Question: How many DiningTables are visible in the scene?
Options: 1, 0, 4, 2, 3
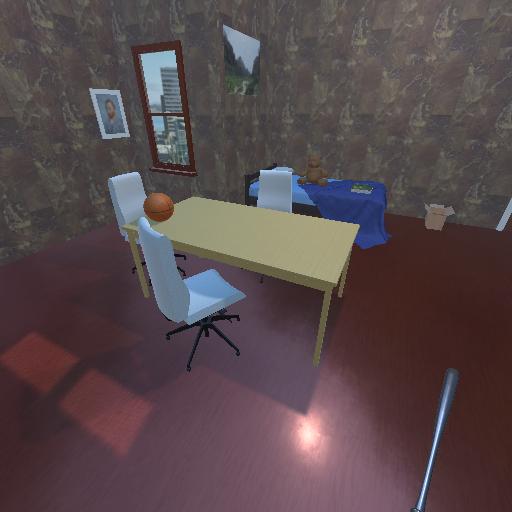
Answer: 1